Interaction volume radius: 5 \u00c5
Interaction volume height: 10 \u00c5
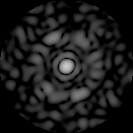
Disorder parameter: 0.7677